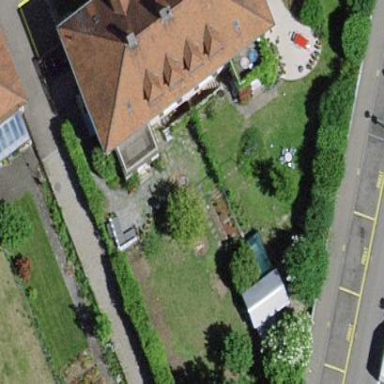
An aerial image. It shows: Garden that is leisure land.